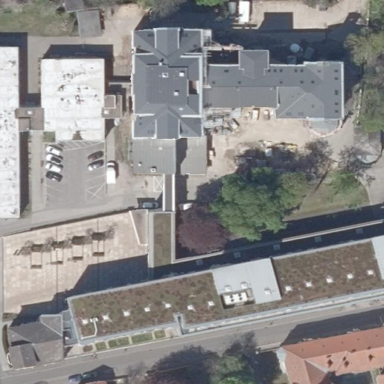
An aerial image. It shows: Historic hospital building with flat grass roof. The building is made of brick and plaster.